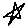
Label: star